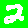
Digit: 2